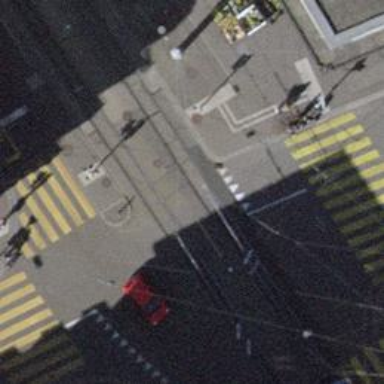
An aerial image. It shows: Unmarked crossing on the road.